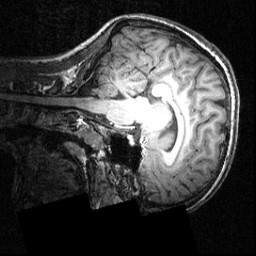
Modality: T1w
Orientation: sagittal
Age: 16
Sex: female
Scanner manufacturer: siemens
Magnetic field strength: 3.951 T
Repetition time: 1.5 s
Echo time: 0.00335 s